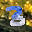
Label: 3